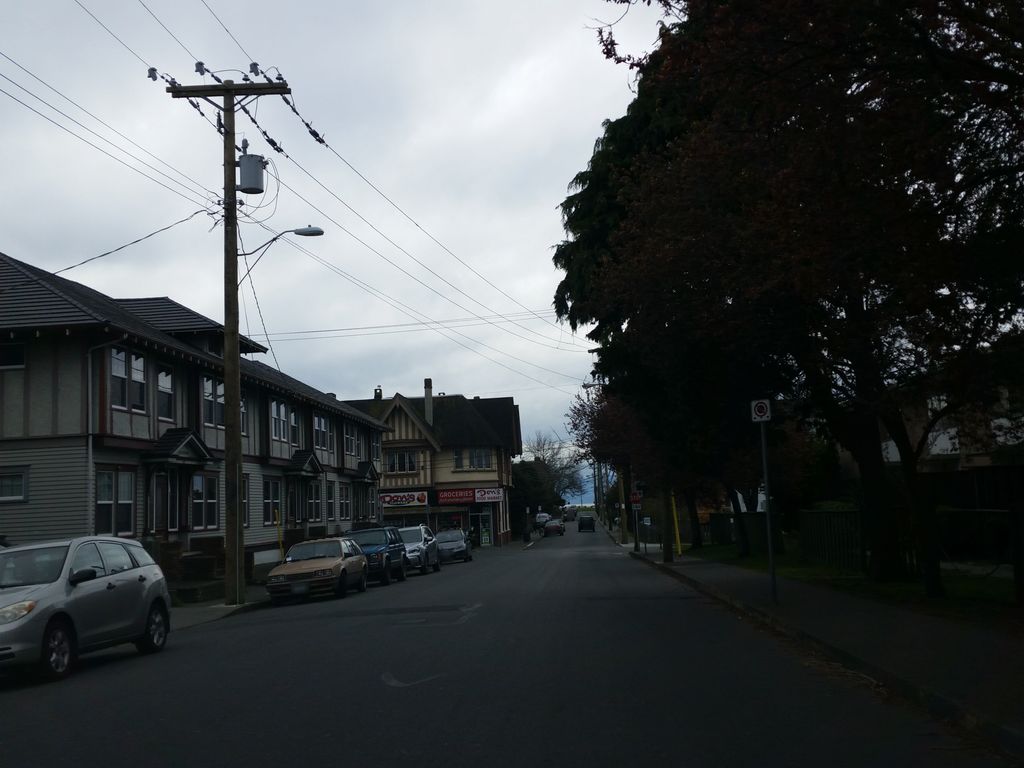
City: victoria